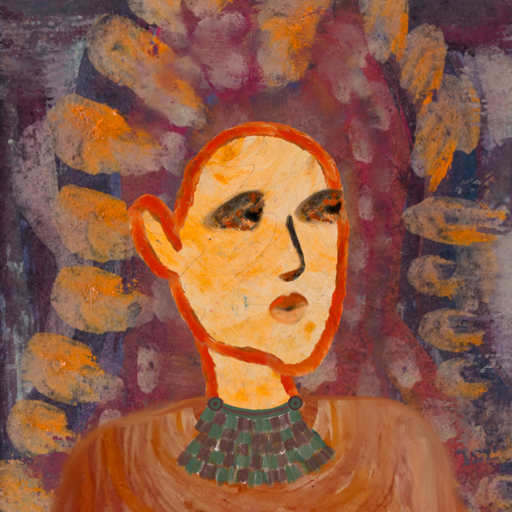
Background: Doll, Head And Neck Side: Experience, Face Side: Gypsy_Queen, Bust: Pious_Lady, Hair Side: Blank, Head Accessory: Blank, Second Necklace: After_Raid, Necklace: Blank, Baby: Blank